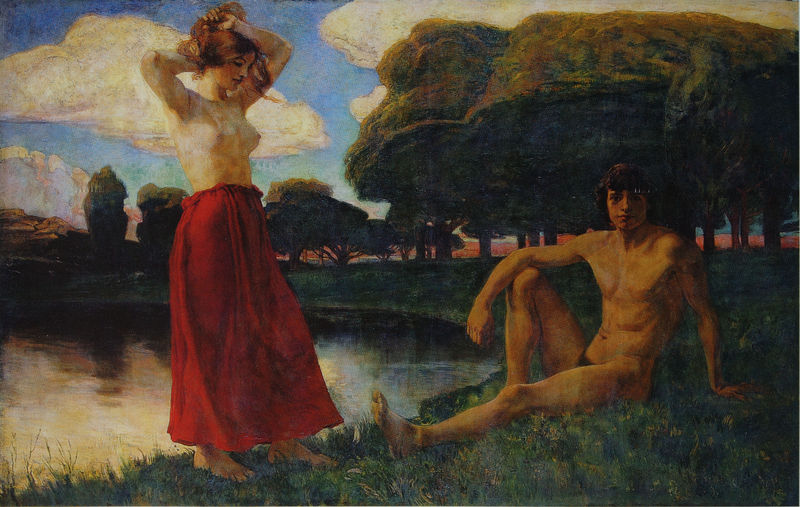
Titel: Idyll
Künstler: Ludwig von Hofmann
Standort: Wien
Institution: Österreichische Galerie im Belvedere
Schlagwörter: akt, baum, blau, dunkel, gemälde, himmel, mann, nackt, schatten, wasser, wolken, baden, badende, baumstämme, bäume, gelb, grün, landschaft, mädchen, see, sitzen, teich, ufer, abend, braun, brust, busen, frau, frisur, grau, haar, hell, licht, mund, nase, schwarz, weiss, blick, gebäude, gras, haus, rasen, rot, tuch, wiese, wolke, malerei, rock, symbolismus, arm, arme, augen, blicke, falten, gesicht, stehen, hals, hände, öl, dämmerung, horizont, häuser, hügel, natur, spiegelung, wind, wasserspiegelung, haare, sitzend, paar, frontal, wald, beine, hellblau, himmelblau, brüste, sommer, liegen, farben, hellbraun, lila, sonnenuntergang, füsse, jugendstil, muskeln, stimmung, bauch, bauchnabel, brustwarzen, knie, aufstützen, oberkörper, baumkronen, knochen, muskulös, barfuss, fkk, hinten, steht, form, sex, gedreht, widerspiegelung, verführung, jüngling, ausgestreckt, unterarm, praeraffaeliten, aufgestützt, wäldchen, waldsee, moderner, locker, binden, frisieren, sitzender, liegt, ladschaft, klassisch, mager, vorne, himmelklar, oben ohne, ppar, titten, vorgestreckt, zusammennehmen